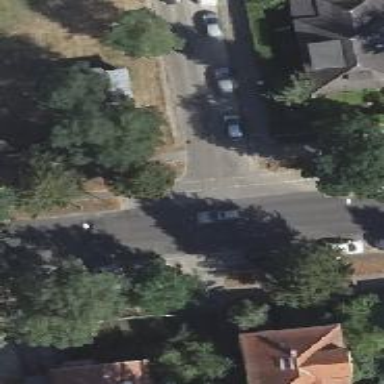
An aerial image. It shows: Residential road paved with concrete.